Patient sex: F
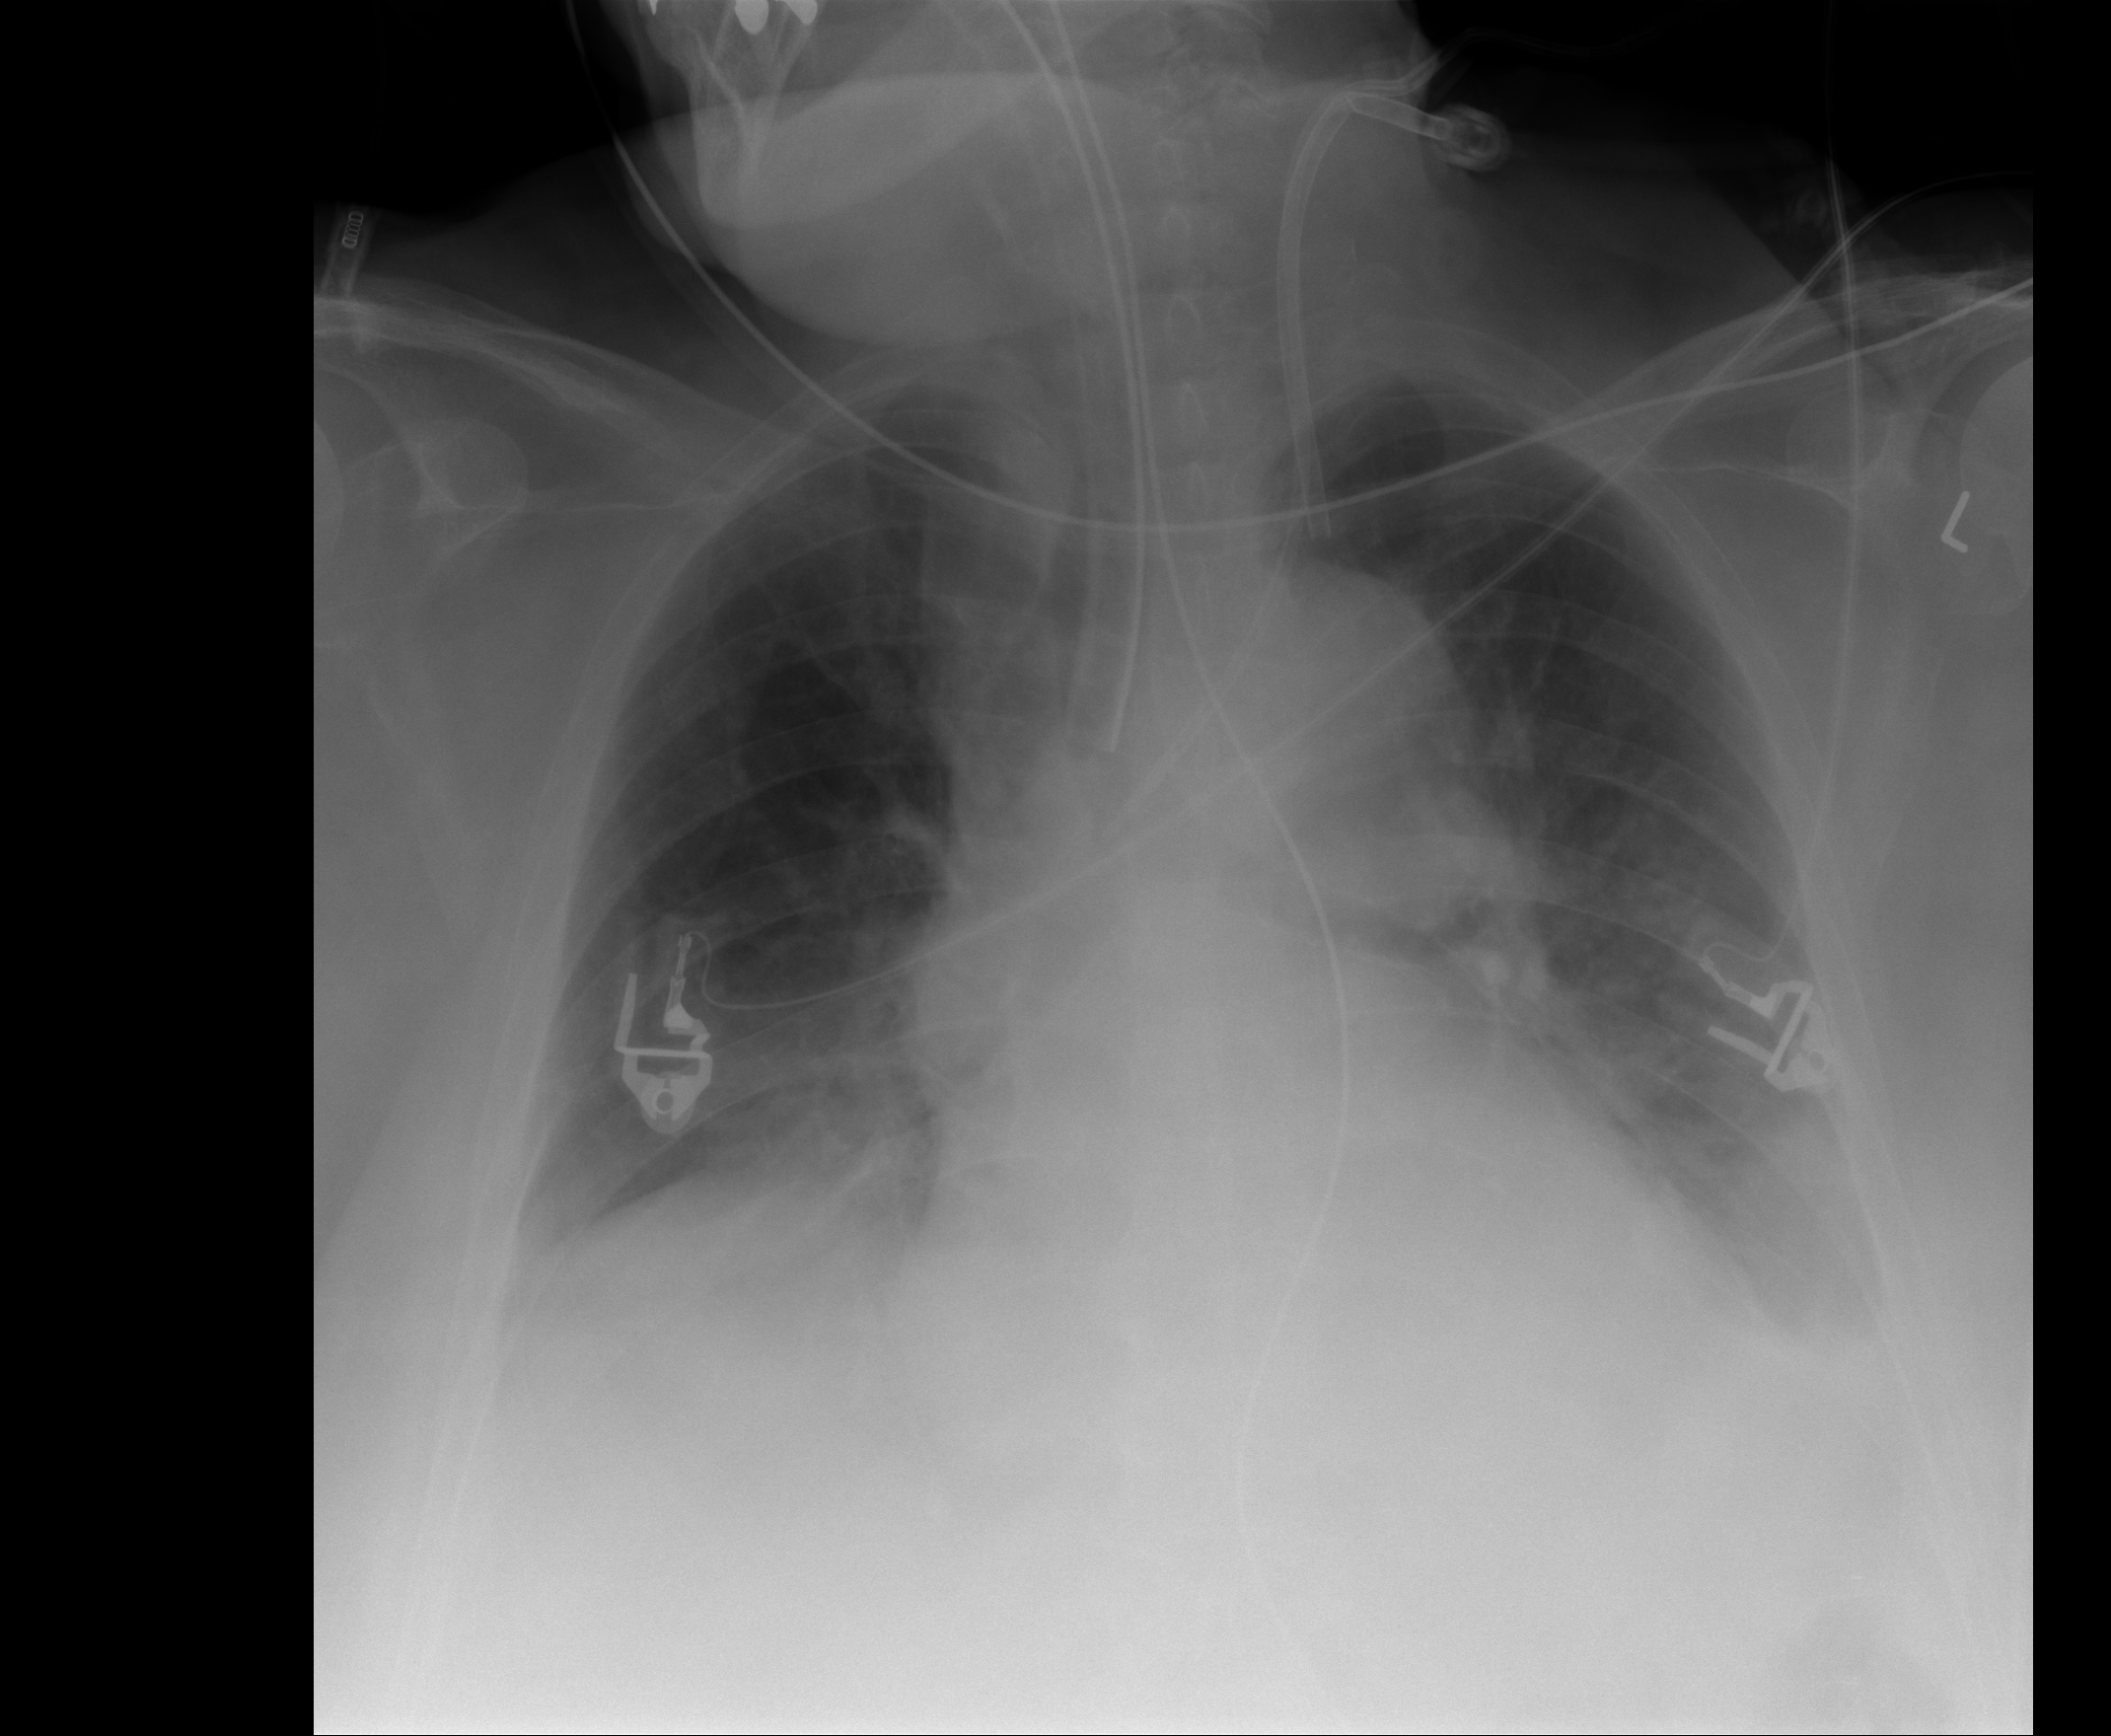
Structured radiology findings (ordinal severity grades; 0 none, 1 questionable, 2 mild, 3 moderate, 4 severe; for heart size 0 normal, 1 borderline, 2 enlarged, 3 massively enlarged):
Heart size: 2
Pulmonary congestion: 0
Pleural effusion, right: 2
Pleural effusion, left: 2
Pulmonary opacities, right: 0
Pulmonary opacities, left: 0
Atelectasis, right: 2
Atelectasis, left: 2